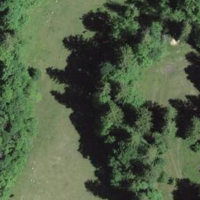
EUNIS habitat code: 24
Species observed at this site:
Cardamine heptaphylla